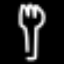
Label: fork